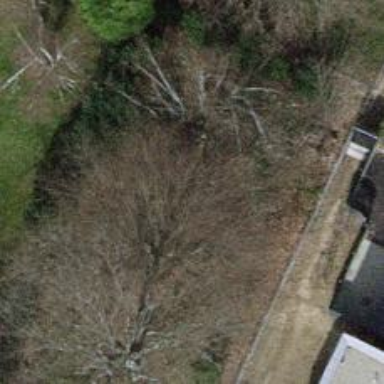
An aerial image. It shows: Evergreen tree with needle-leaved leaves.